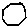
Label: hexagon